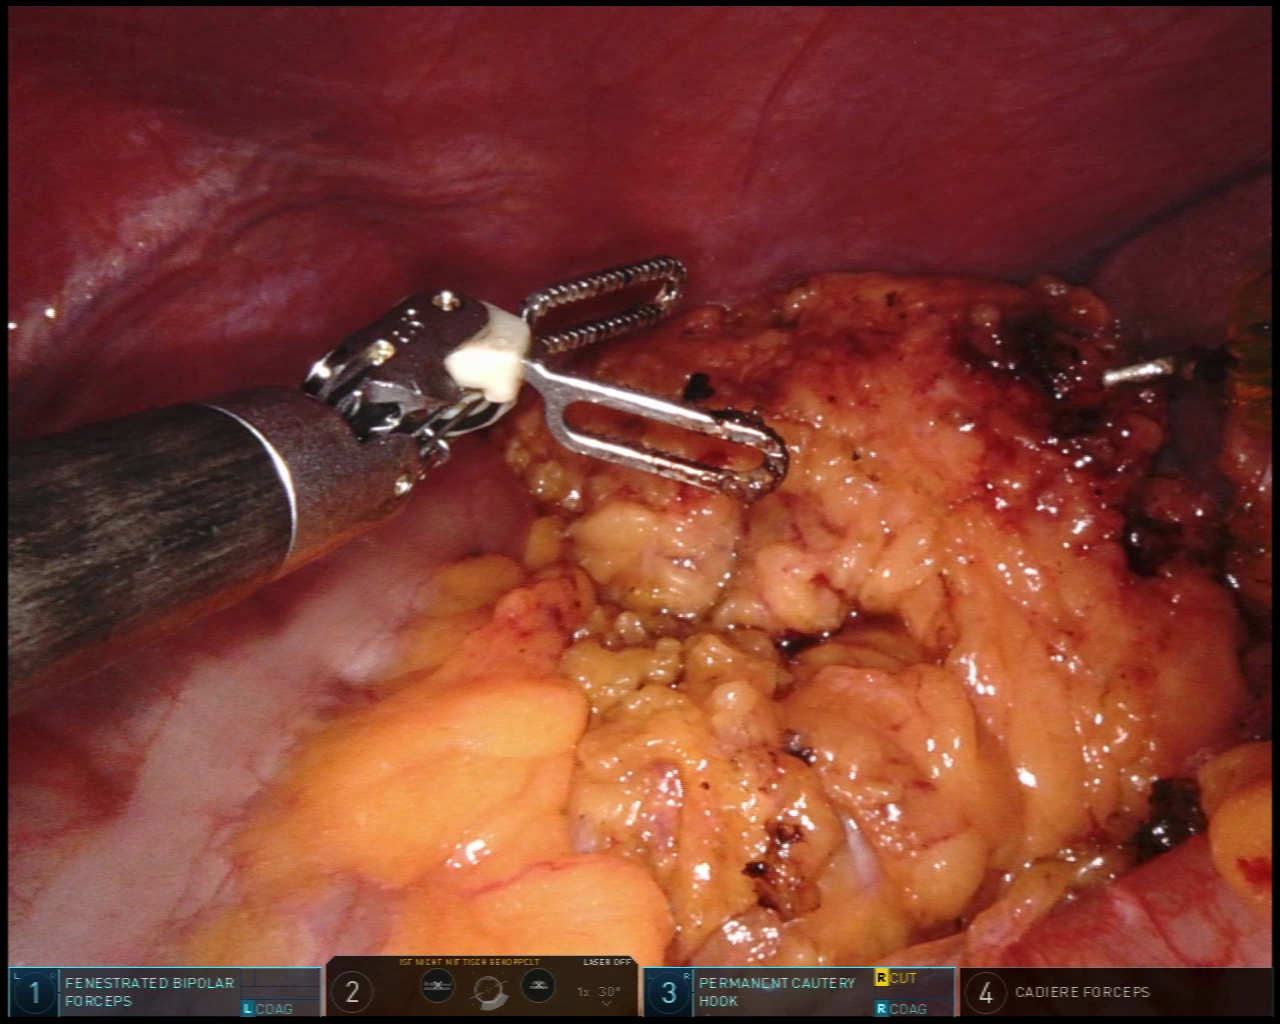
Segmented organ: colon
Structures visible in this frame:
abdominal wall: yes
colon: yes
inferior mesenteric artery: no
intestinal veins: no
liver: no
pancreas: no
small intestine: no
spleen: yes
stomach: no
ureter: no
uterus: no
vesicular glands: no